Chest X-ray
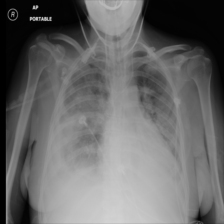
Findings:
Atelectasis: negative
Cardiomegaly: negative
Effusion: positive
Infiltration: positive
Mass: negative
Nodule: negative
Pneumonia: negative
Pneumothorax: negative
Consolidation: negative
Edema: positive
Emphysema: negative
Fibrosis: negative
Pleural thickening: negative
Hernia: negative